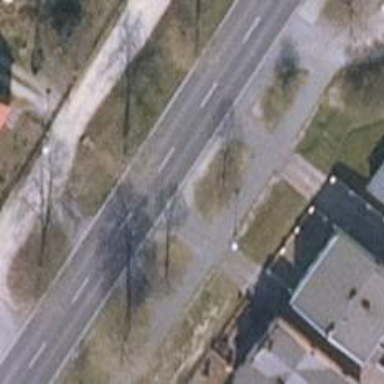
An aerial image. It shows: Paved driveway designated as service road.